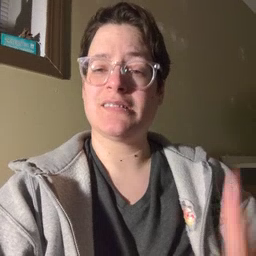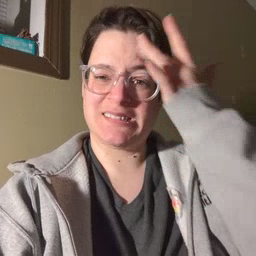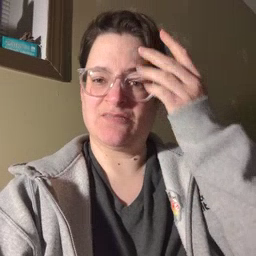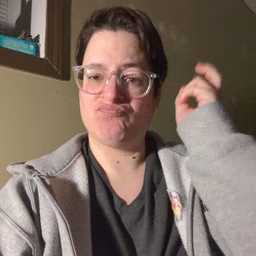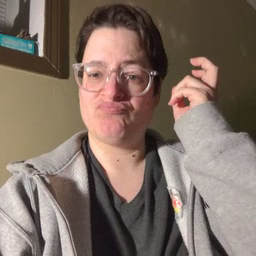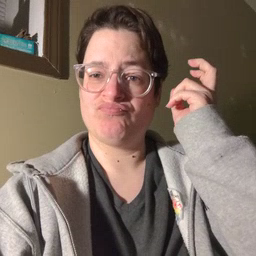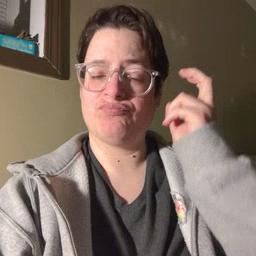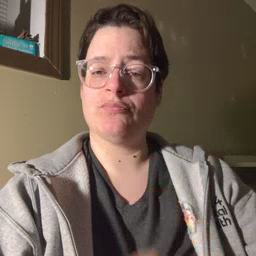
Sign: sick